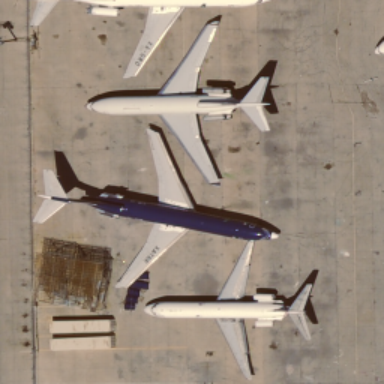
There are tree airplanes at the airport .